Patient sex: M
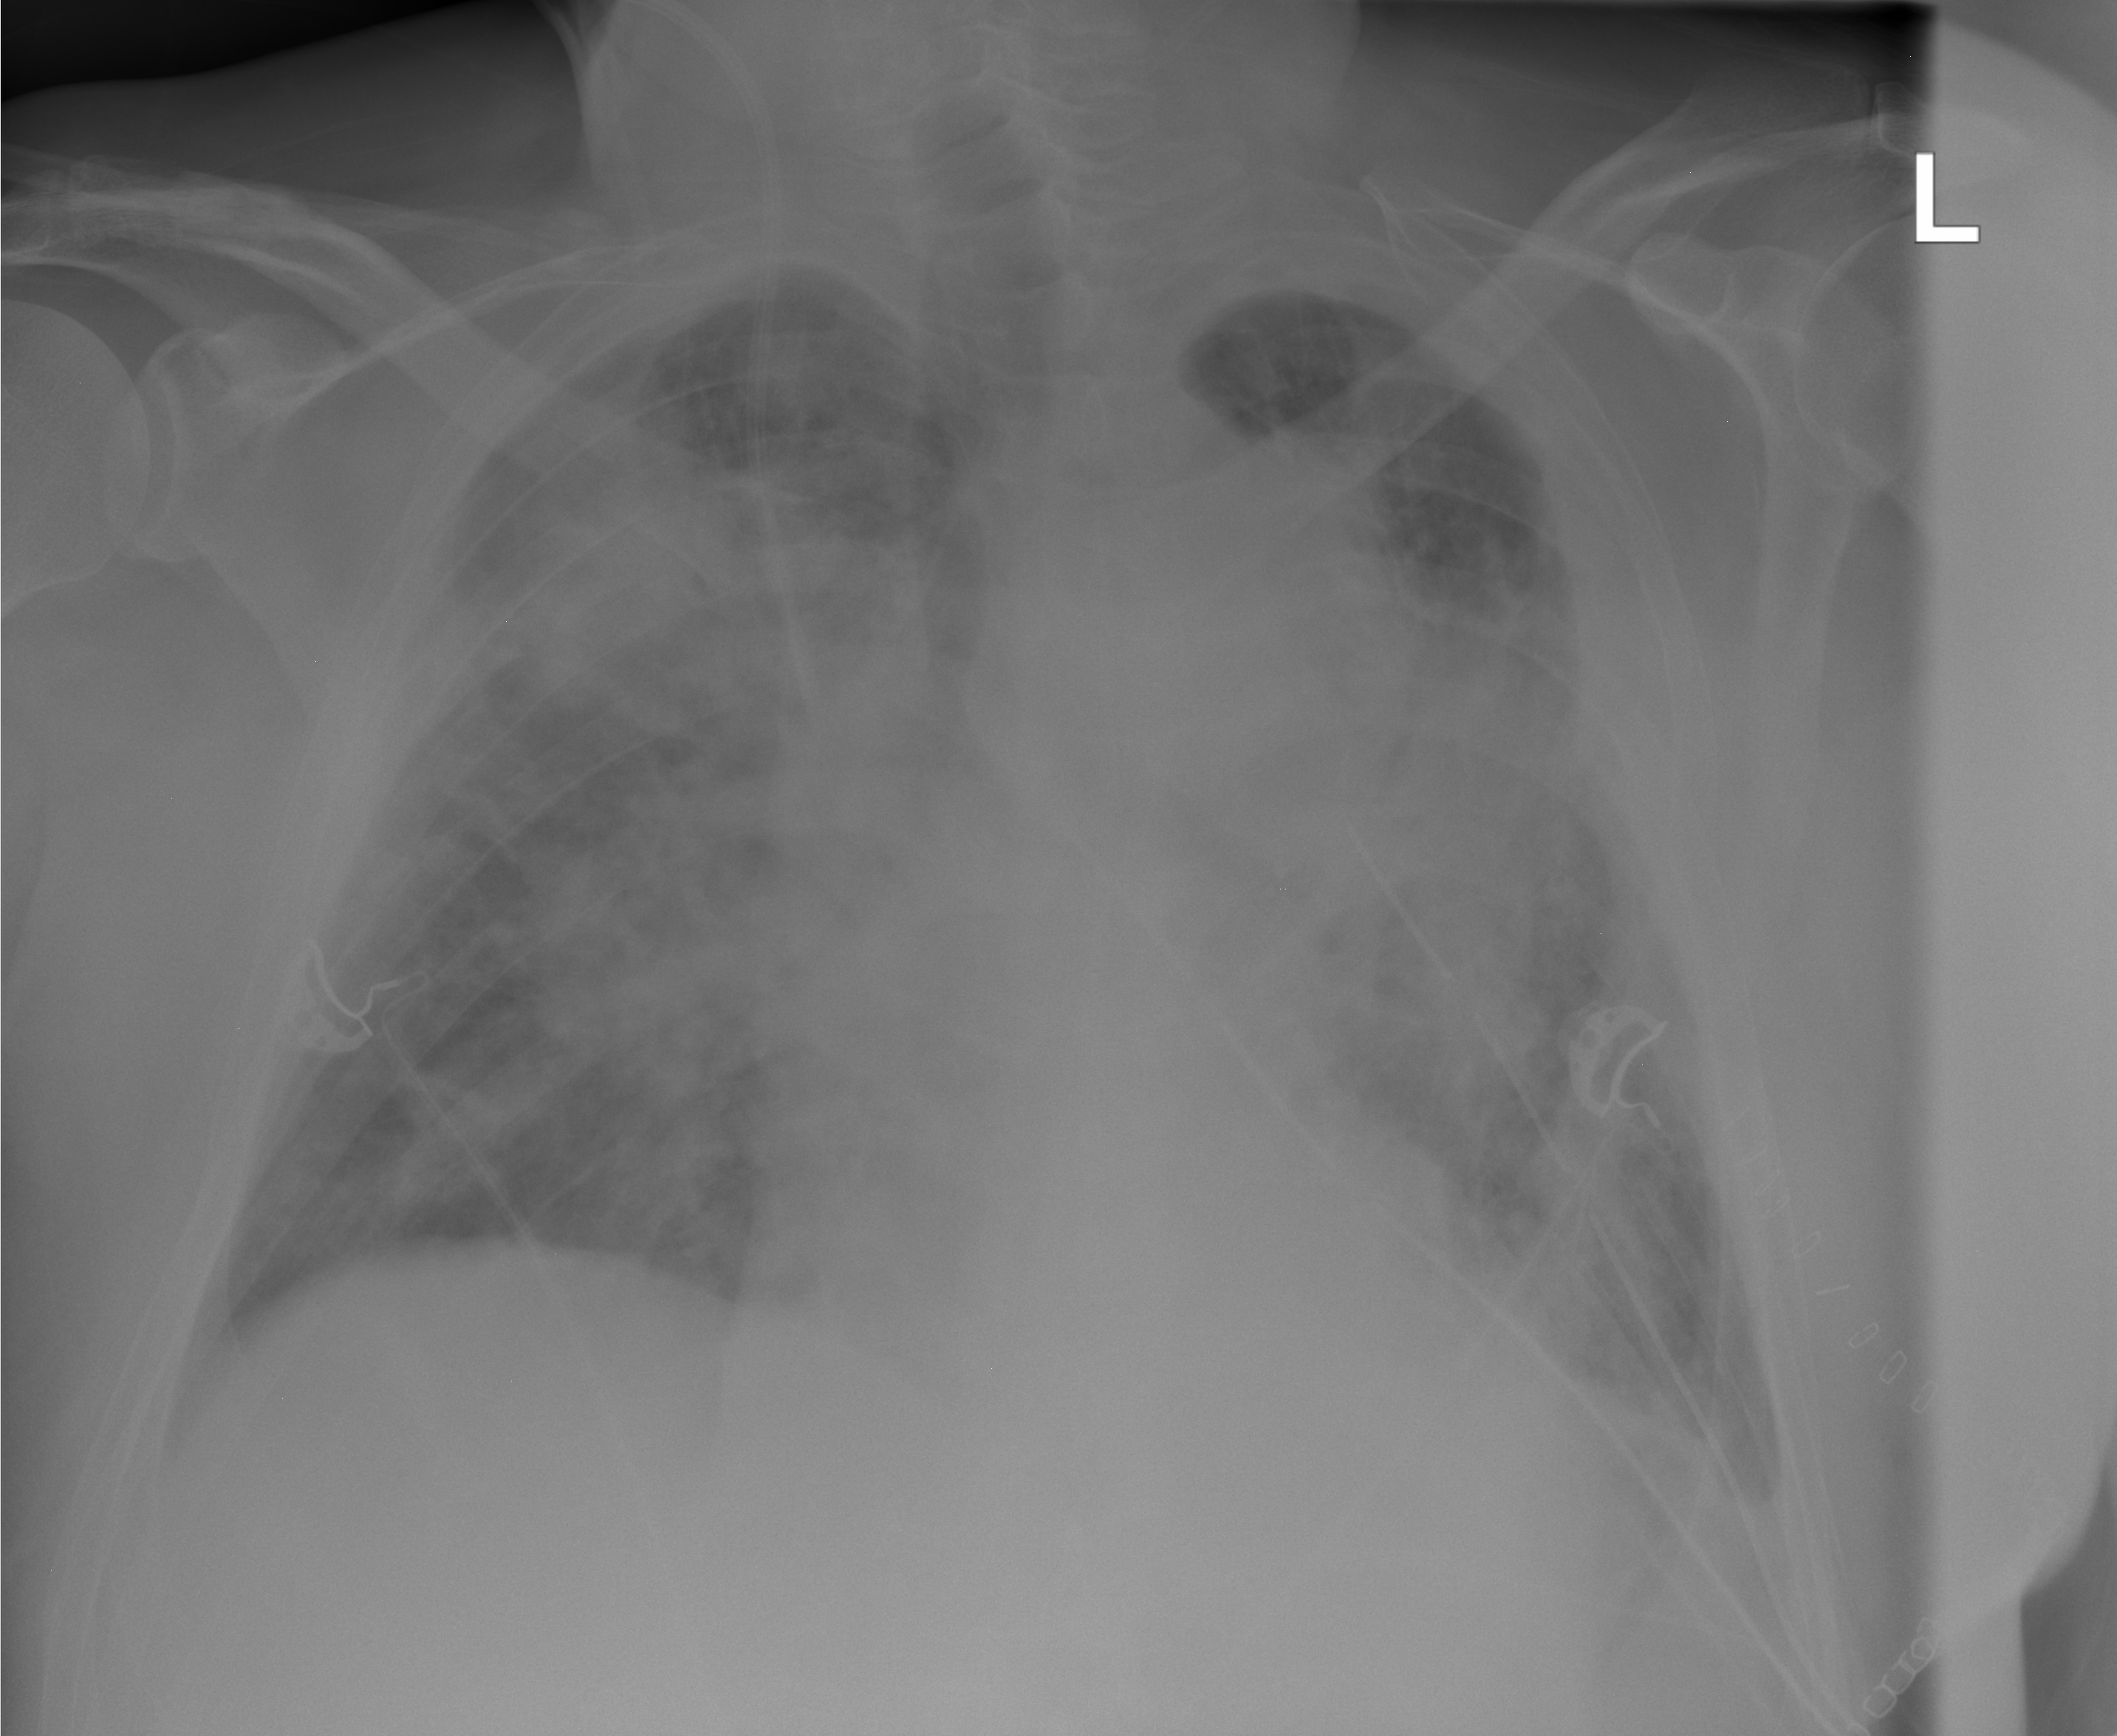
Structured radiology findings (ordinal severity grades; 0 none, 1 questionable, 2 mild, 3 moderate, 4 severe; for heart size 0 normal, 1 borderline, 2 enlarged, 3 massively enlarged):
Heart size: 1
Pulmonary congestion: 3
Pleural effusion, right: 0
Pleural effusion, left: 2
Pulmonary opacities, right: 2
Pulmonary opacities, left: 2
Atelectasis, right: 3
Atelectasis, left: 3